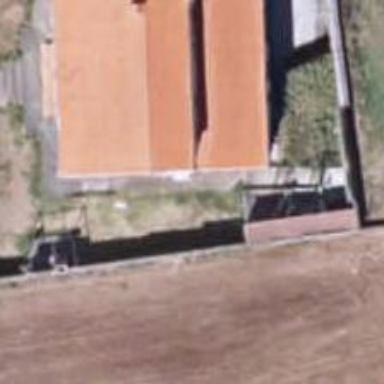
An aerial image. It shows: Simple house.